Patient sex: F
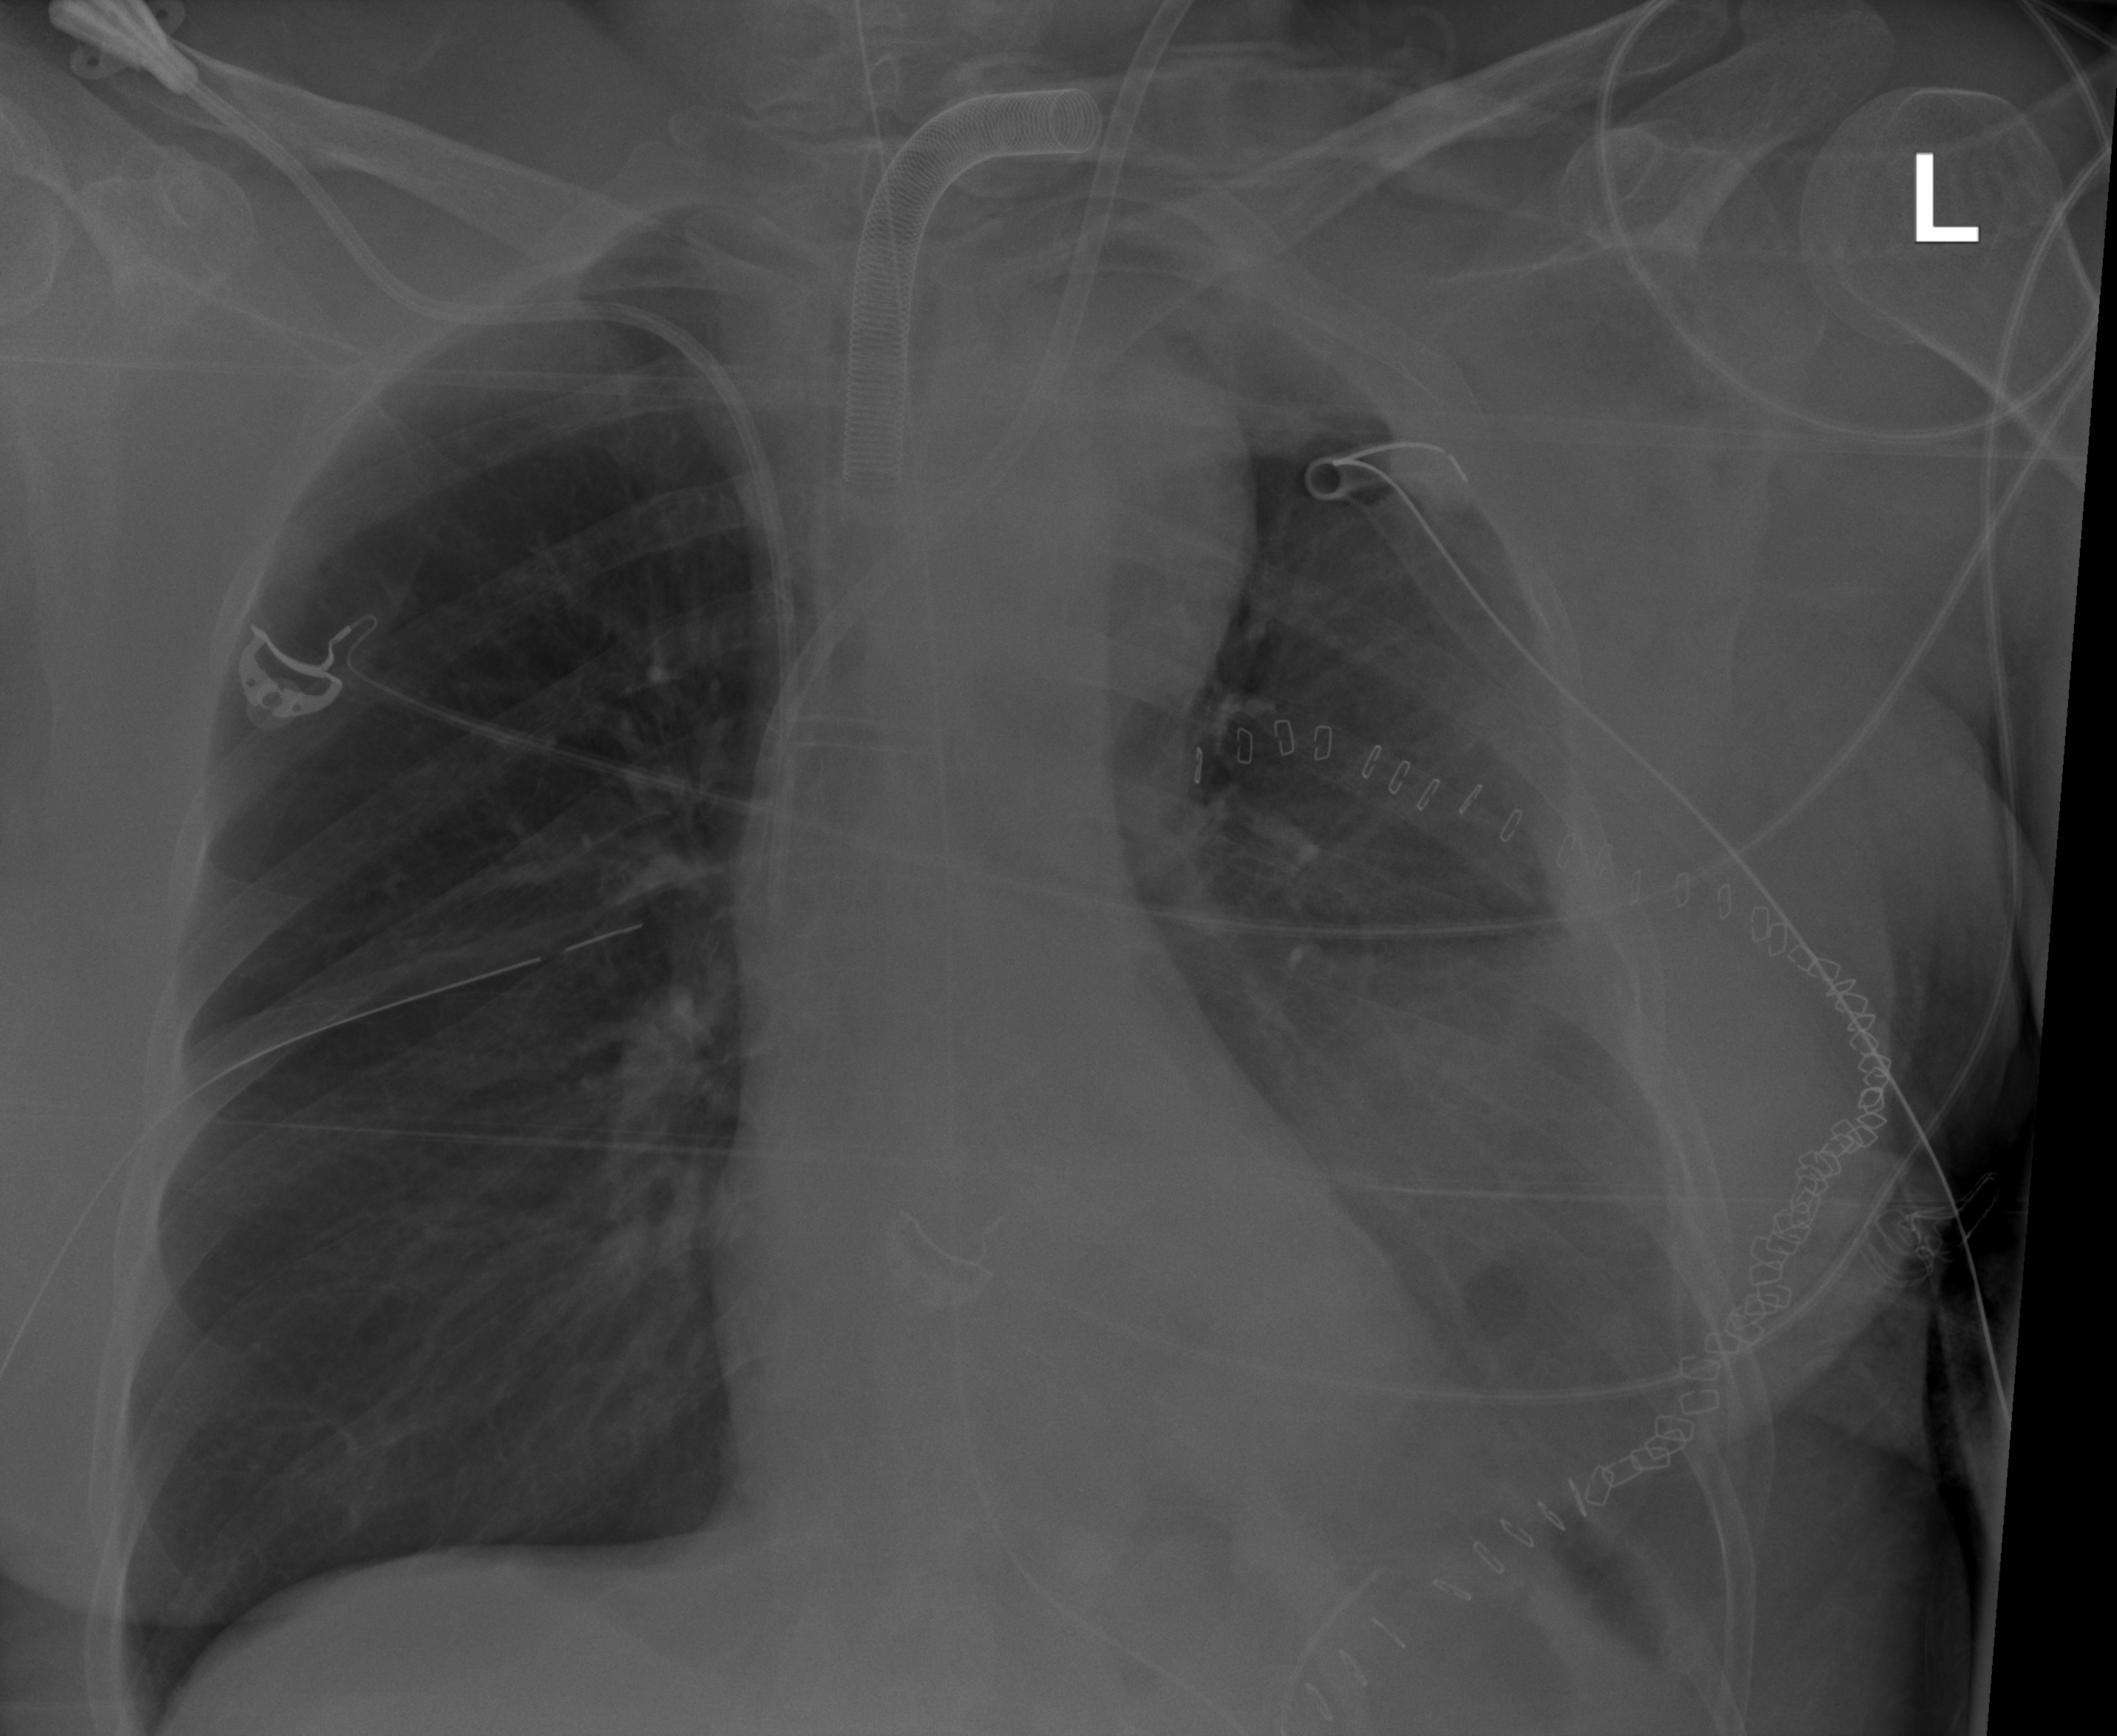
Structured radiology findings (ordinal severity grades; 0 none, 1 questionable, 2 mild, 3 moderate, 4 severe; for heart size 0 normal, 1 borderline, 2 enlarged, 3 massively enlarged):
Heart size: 0
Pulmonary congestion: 0
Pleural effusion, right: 0
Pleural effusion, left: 2
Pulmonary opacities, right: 0
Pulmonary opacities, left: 2
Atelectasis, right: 0
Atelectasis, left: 2